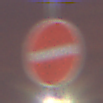
Verkehrszeichen: VerbotDerEinfahrt
Umgebung: Outdoor, Urban
Tageszeit: SunriseSunset
Wetter: PartlyCloudy
Licht: Artificial
Jahreszeit: NotSpecified
Kontrast: HighContrast